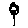
Label: flower